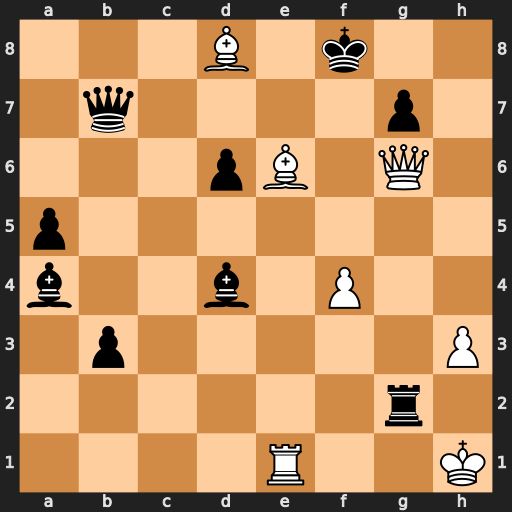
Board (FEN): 3B1k2/1q4p1/3pB1Q1/p7/b2b1P2/1p5P/6r1/4R2K
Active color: w
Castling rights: -
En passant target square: -
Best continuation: Qf5+ Bf6 Bd5 Re2 Rxe2